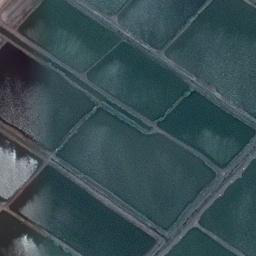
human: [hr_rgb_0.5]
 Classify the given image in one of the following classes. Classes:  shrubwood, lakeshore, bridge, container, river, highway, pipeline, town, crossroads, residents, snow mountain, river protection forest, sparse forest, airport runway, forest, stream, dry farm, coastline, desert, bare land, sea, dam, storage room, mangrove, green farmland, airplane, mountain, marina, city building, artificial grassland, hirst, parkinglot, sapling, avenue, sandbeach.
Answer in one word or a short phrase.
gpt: green farmland